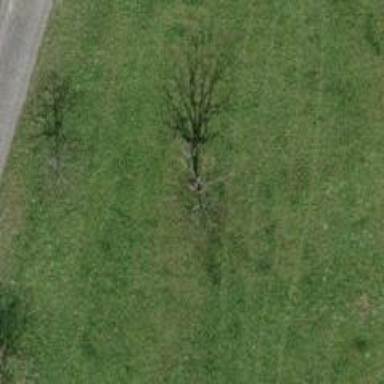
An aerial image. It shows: Broadleaved tree with lush leaves.